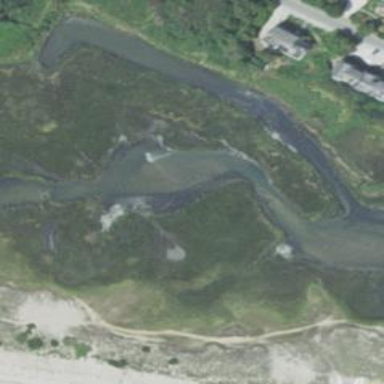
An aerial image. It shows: Tidal water body.